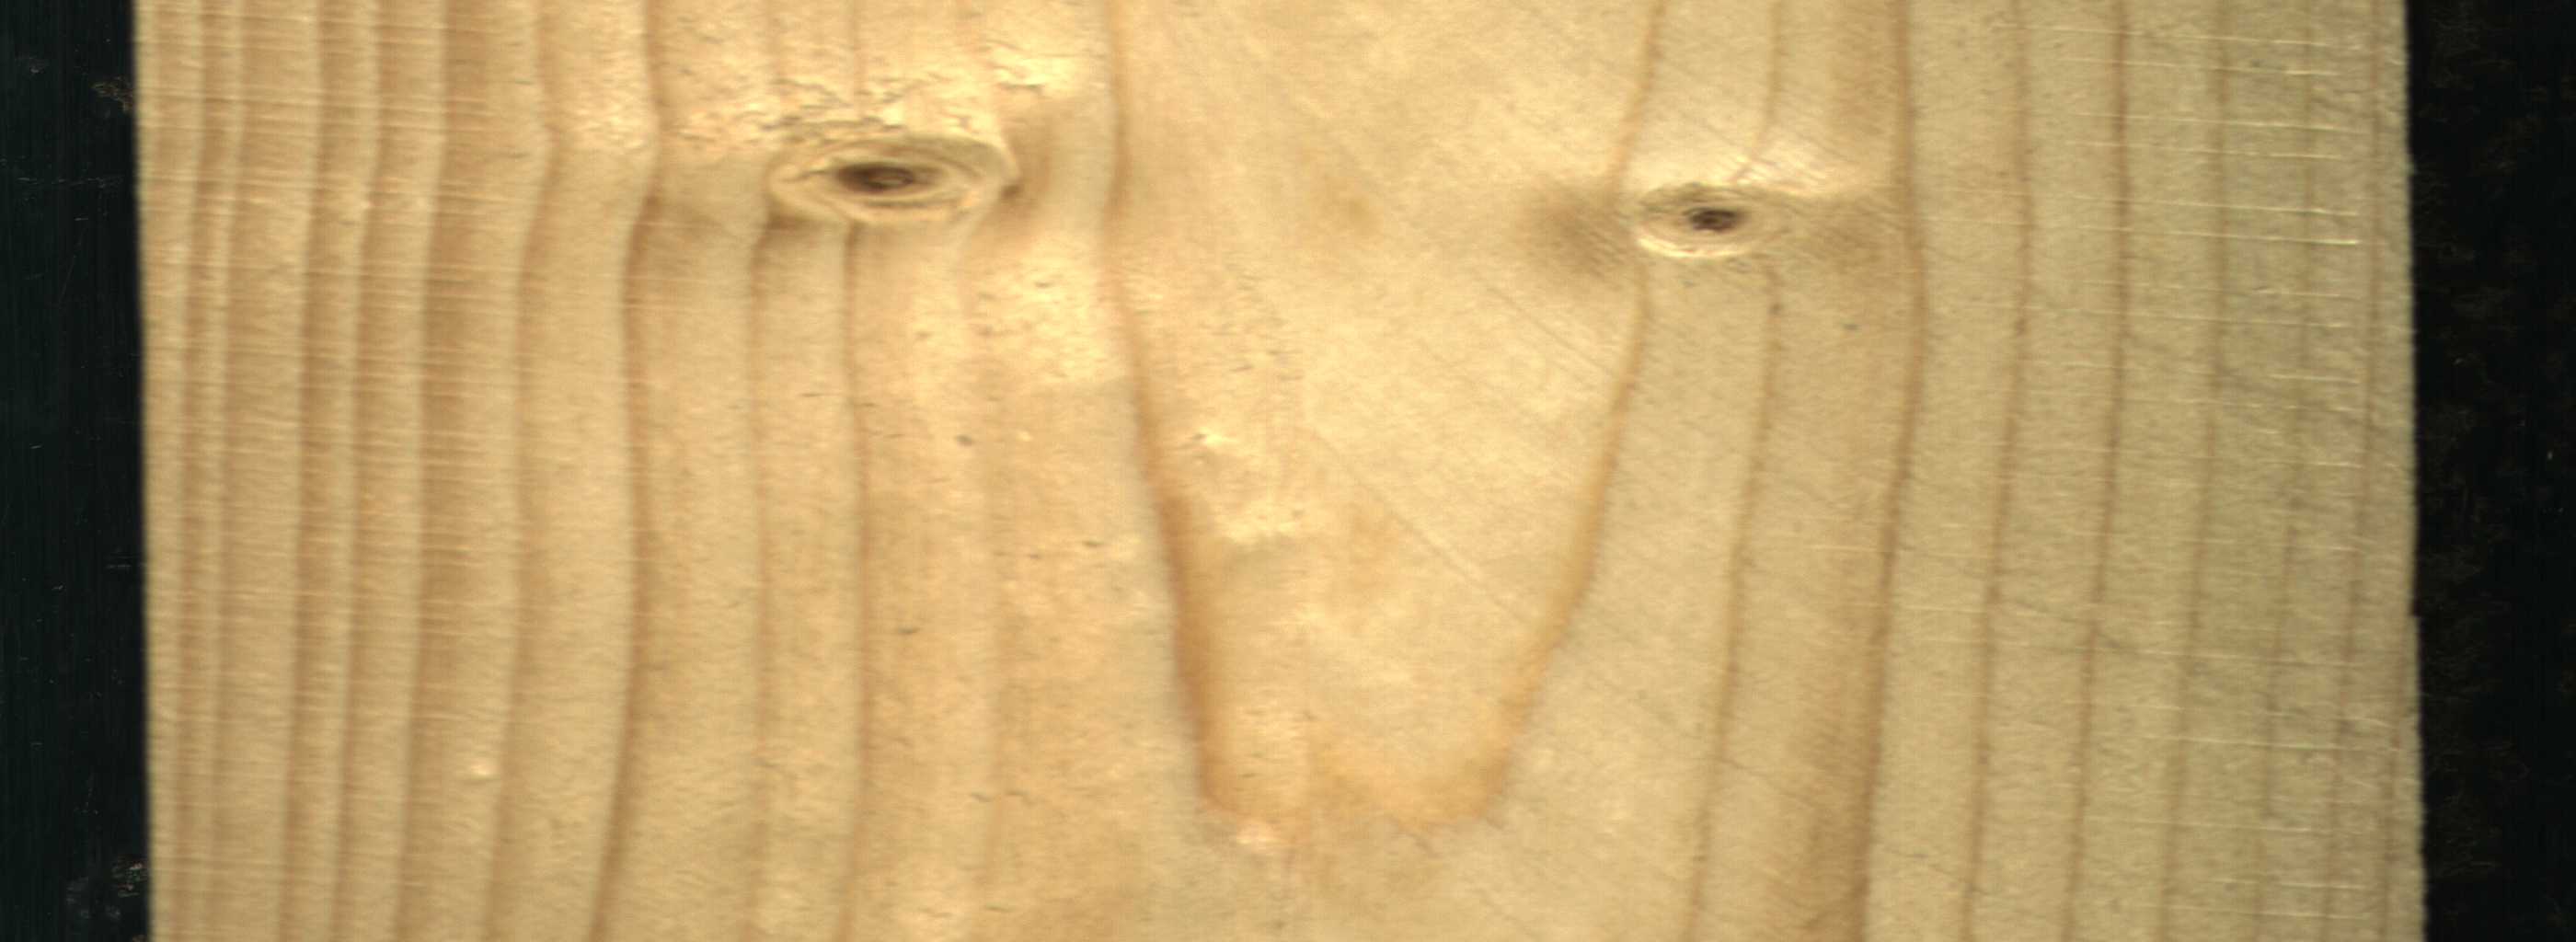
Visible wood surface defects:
Live_Knot
Live_Knot